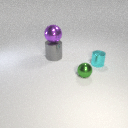
large gray metal cylinder to the left of small cyan metal cylinder